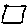
Label: square